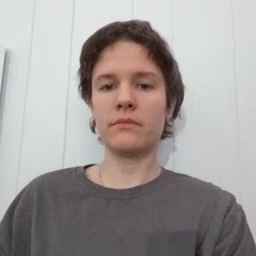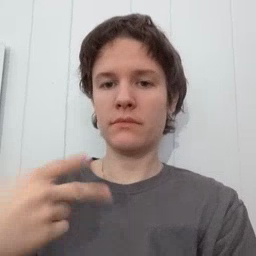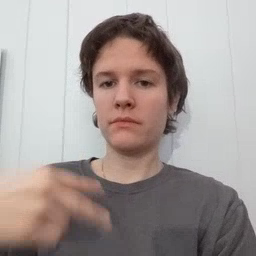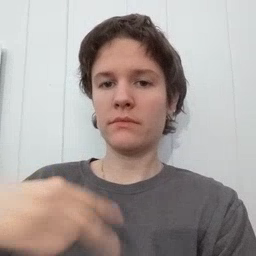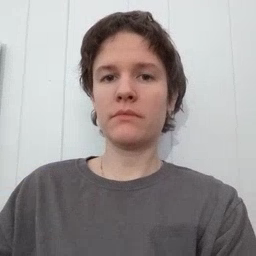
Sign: dance